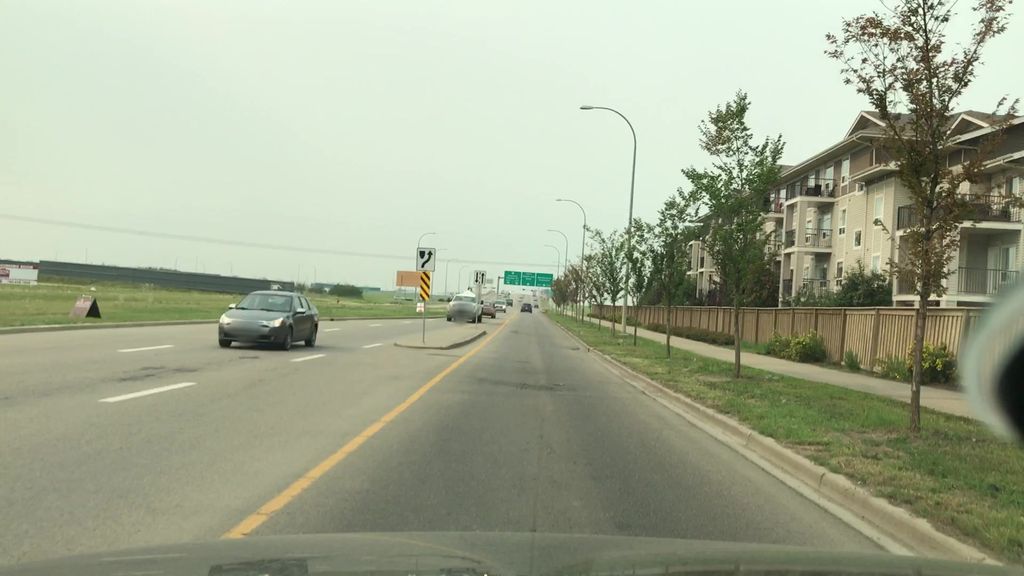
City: edmonton